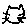
Label: cat